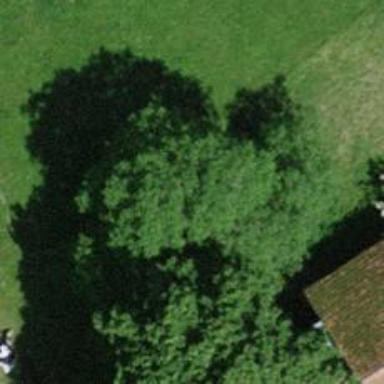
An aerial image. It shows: Broadleaved tree in natural setting.